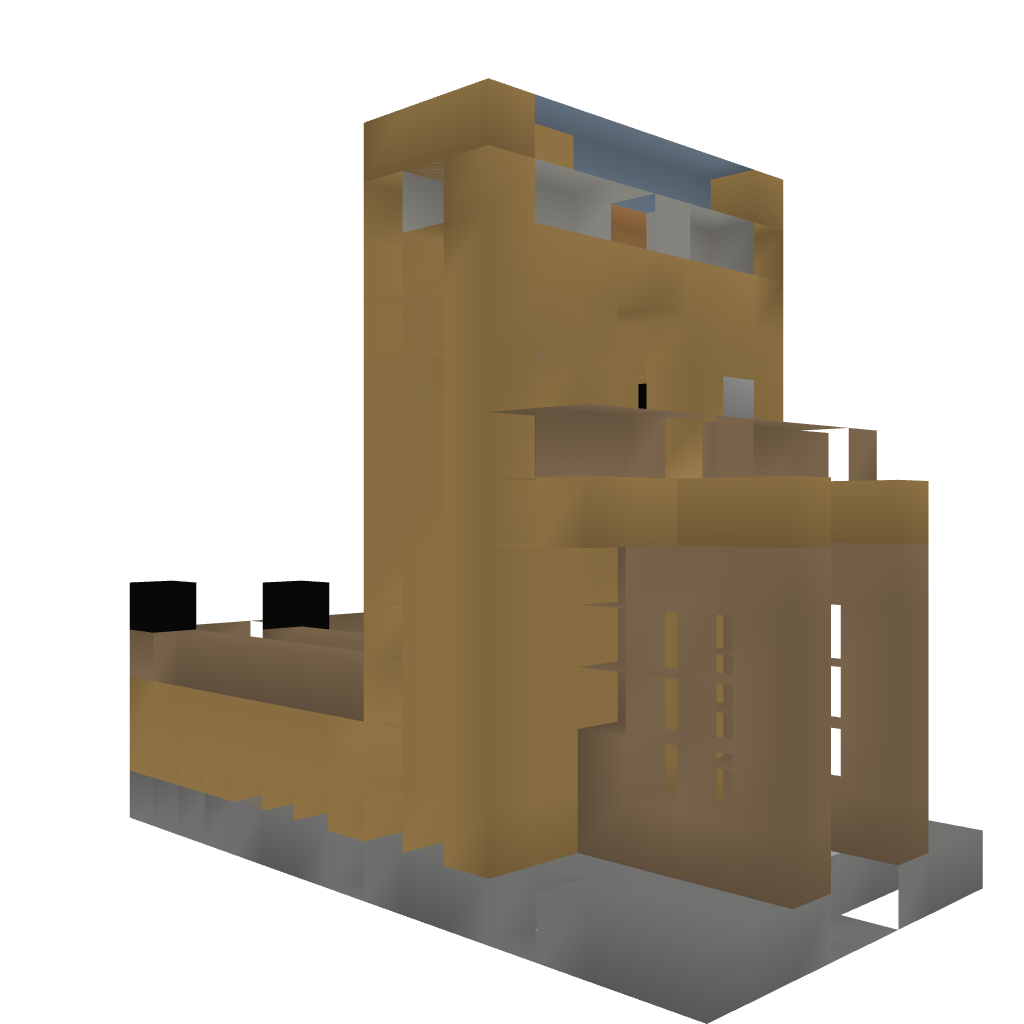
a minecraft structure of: Boat house and lighthouse